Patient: sex M, age 51
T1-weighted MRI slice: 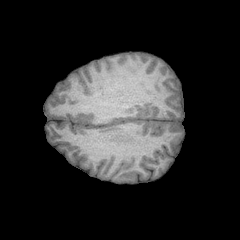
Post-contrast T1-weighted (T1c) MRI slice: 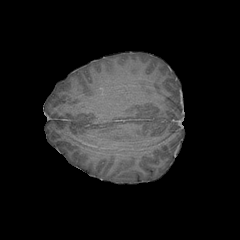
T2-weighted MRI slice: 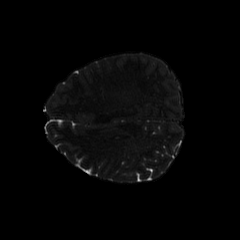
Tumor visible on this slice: yes
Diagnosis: Astrocytoma, IDH-mutant
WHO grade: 4